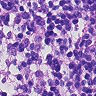
Metastatic tissue present: no